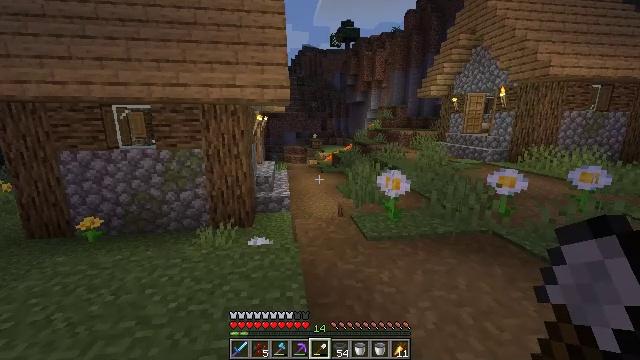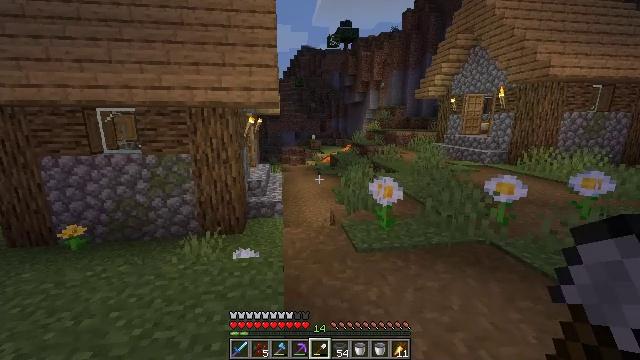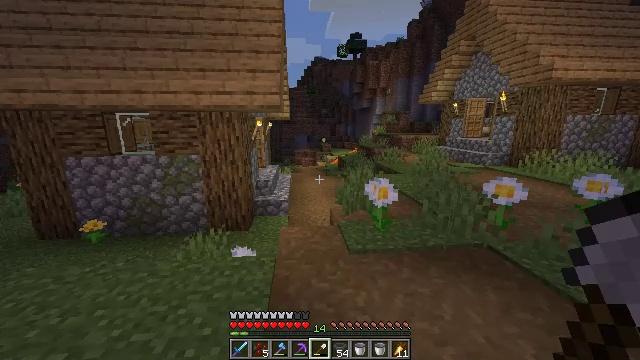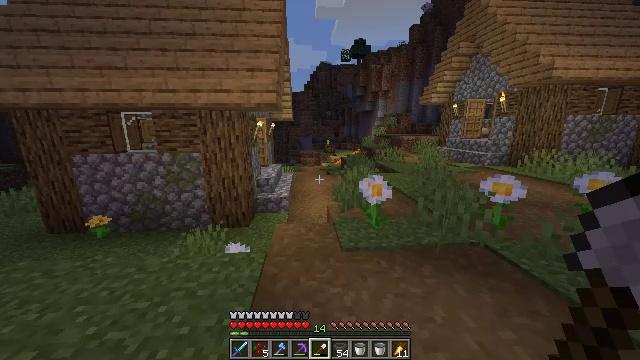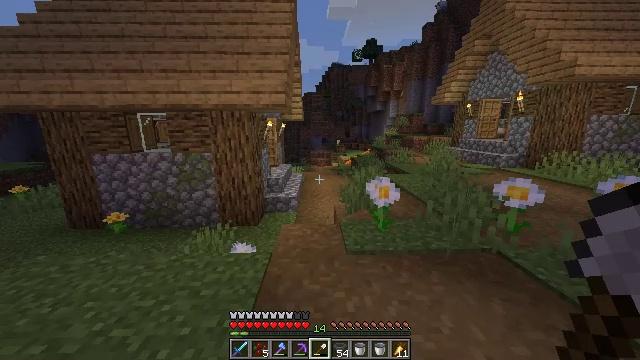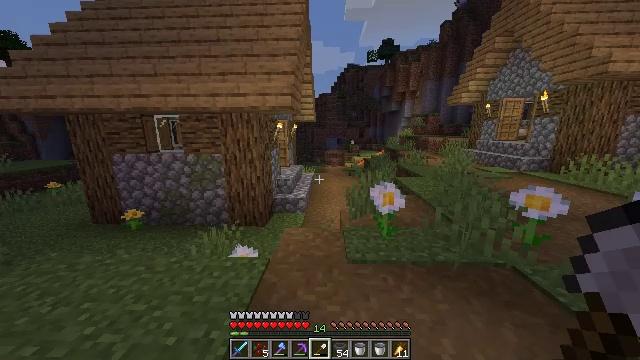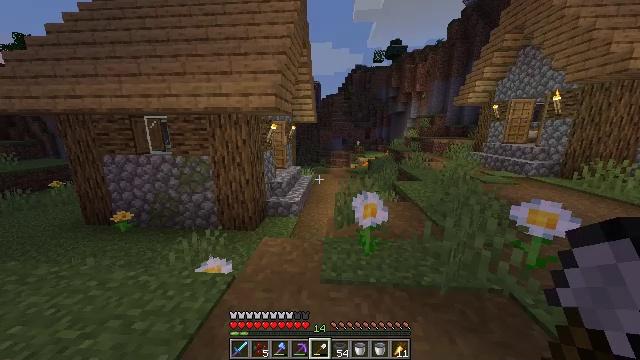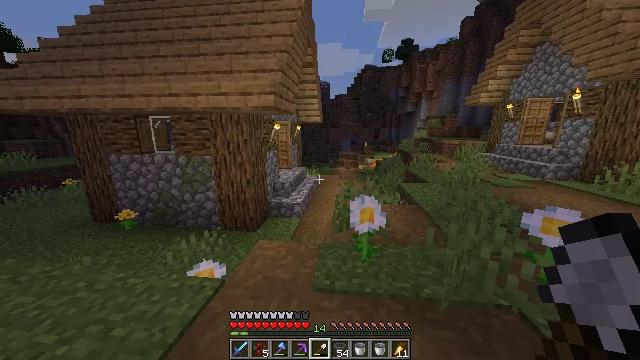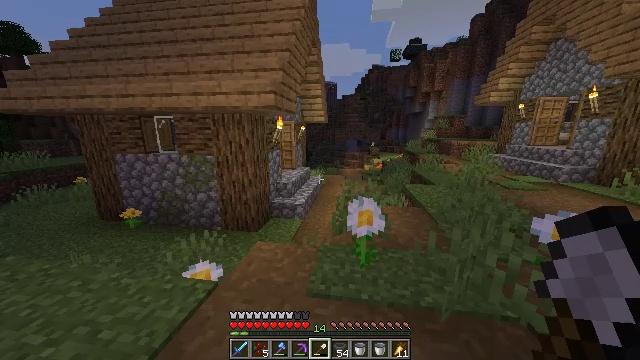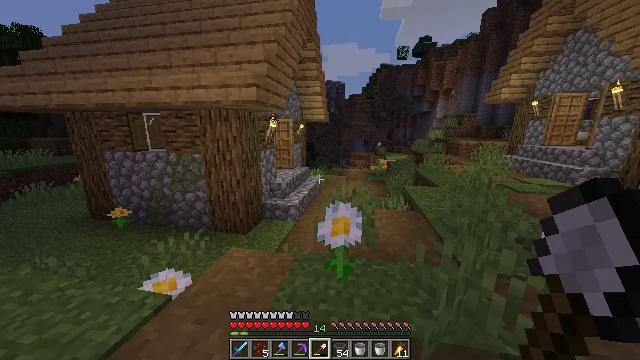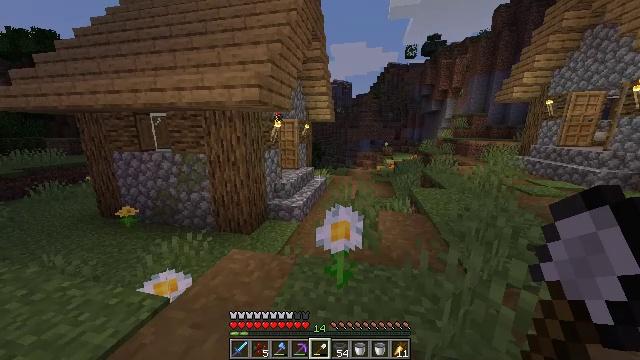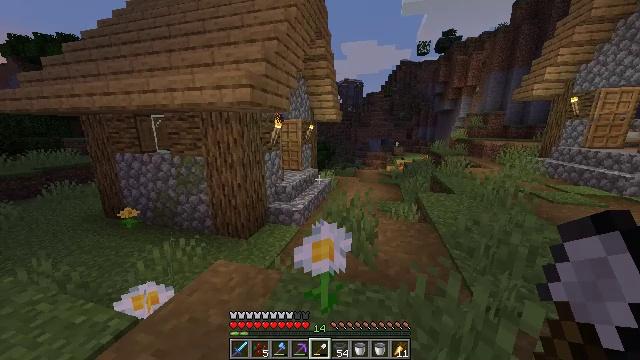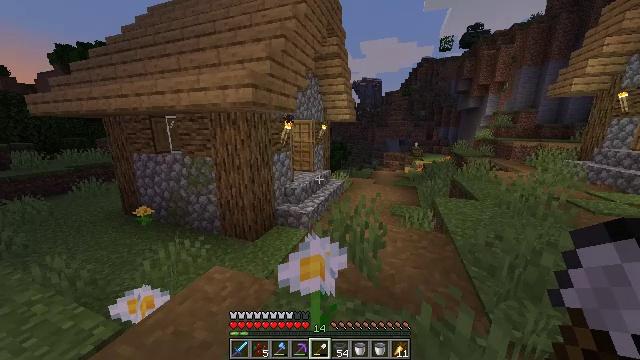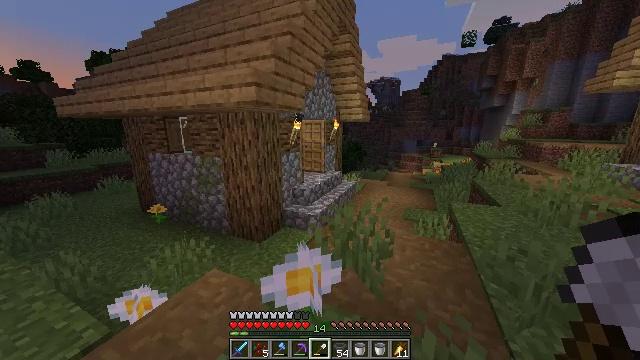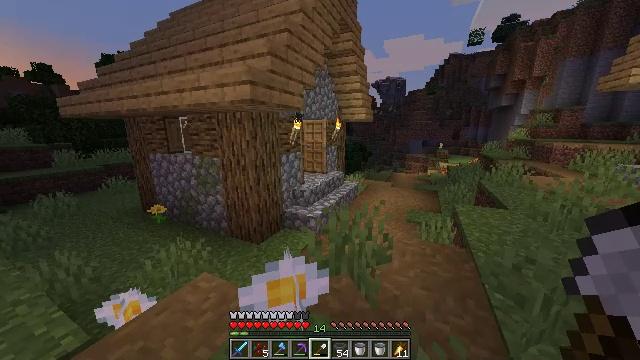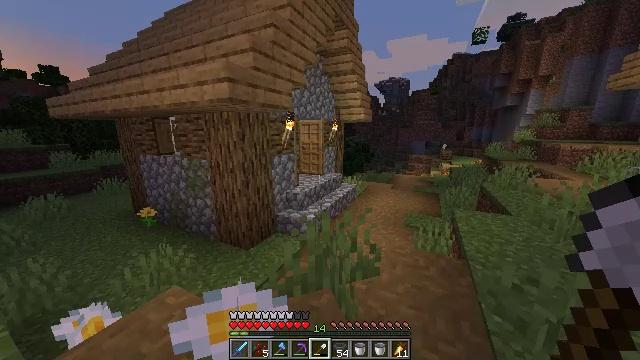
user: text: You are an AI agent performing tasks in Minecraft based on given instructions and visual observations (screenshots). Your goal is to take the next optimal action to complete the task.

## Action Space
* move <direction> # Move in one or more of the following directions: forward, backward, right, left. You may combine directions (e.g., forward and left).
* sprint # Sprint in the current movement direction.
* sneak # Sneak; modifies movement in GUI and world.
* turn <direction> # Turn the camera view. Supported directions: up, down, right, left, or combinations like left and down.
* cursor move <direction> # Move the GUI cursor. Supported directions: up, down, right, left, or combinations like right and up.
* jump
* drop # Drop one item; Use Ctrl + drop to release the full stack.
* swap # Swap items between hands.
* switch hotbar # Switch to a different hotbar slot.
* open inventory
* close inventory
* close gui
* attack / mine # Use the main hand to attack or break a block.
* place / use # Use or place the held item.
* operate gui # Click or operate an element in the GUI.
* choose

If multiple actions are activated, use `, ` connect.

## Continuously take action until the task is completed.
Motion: motion action
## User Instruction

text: Collect the oak door by breaking it.
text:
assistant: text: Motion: move forward and move right, sprint
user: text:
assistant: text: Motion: move forward and move right, sprint, turn left
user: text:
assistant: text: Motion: move forward and move right, sprint, turn left
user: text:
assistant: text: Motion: move forward and move right, sprint, turn left
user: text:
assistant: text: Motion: move forward and move right, sprint, turn left
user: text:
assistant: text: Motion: move forward and move right, sprint, turn left
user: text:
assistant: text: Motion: move forward and move right, sprint, turn left
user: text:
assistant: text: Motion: move forward and move right, sprint, turn left
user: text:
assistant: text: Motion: move forward and move right, sprint, turn left
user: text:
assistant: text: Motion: move forward and move right, sprint, turn left
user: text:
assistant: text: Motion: move forward and move right, sprint, turn left
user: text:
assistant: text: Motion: move forward and move right, sprint, turn left
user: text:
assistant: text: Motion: move forward and move right, sprint, turn left
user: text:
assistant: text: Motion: move forward and move right, sprint, turn left
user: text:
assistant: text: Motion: move forward and move right, sprint
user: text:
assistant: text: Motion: move forward and move right, sprint, turn left
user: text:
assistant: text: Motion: move forward and move right, sprint, turn left
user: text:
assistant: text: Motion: move forward and move right, sprint, turn left
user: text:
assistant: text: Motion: move forward and move right, sprint, turn left
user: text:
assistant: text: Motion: move forward and move right, sprint, turn left
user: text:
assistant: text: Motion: move forward and move right, sprint, turn left
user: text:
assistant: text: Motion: move forward and move right, sprint, turn left
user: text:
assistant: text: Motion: move forward and move right, sprint, turn left
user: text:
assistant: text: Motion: move forward and move right, sprint, turn left
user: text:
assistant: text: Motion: move forward and move right, sprint, turn left
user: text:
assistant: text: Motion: move forward and move right, sprint, turn left
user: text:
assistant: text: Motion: move forward and move right, sprint, turn left
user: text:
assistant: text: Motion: move forward and move right, sprint, turn left
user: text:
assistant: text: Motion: move forward and move right, sprint, turn left
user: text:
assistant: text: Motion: move forward and move right, sprint, turn left